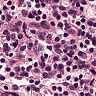
Metastatic tissue present: no